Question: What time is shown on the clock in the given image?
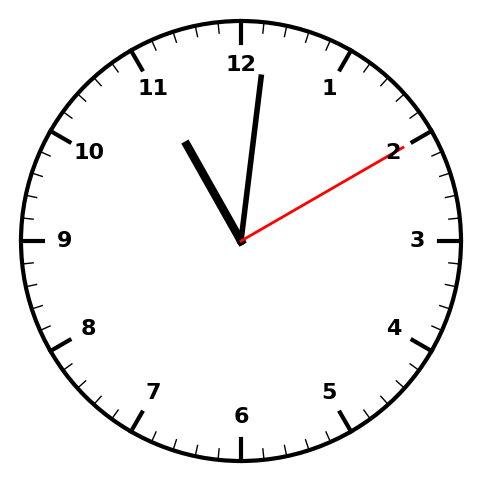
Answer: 11:01:10